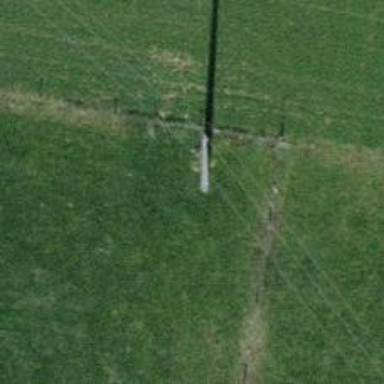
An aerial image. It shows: Minor power line with three cables.